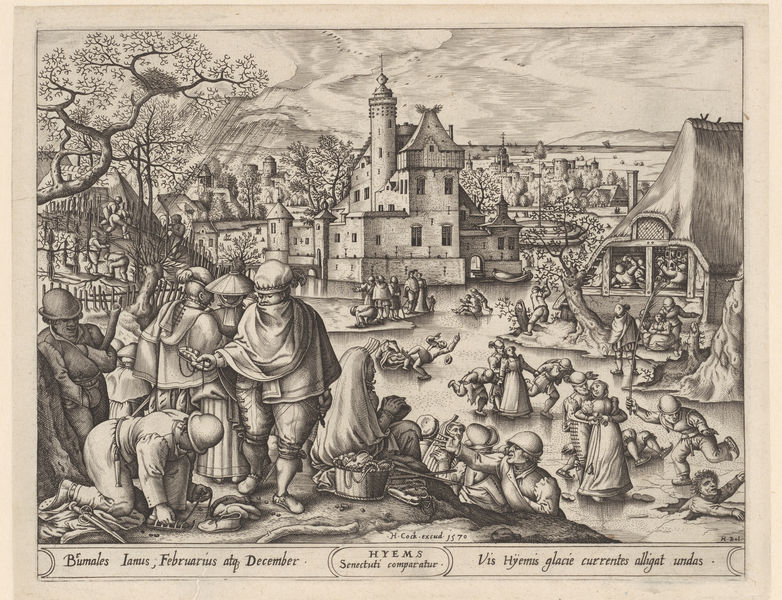
Titel: Winter
Künstler: Pieter van der Heyden
Standort: Amsterdam
Institution: Rijksmuseum
Schlagwörter: baum, himmel, menschen, see, fenster, hüte, dach, eis, haus, schloss, horizont, paar, schrift, schuhe, grafik, winter, stadtansicht, burg, reetdach, druck, stich, schlittschuhlaufen, verhüllt, paare, gefroren, ianus, eislauf, eislaufen, eingebrochen